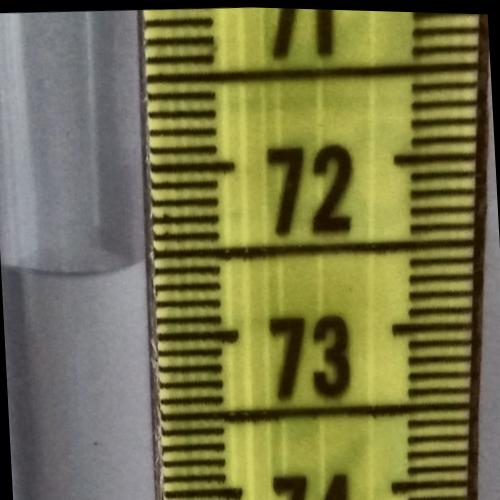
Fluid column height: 72.6 cm